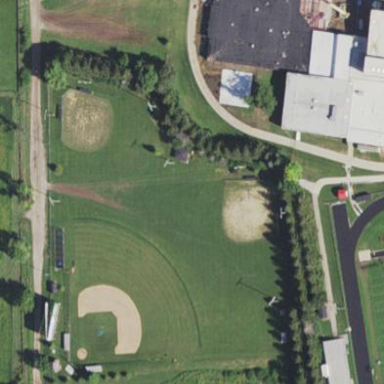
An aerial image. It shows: Softball pitch for leisure land activities.